Interaction volume radius: 5 \u00c5
Interaction volume height: 10 \u00c5
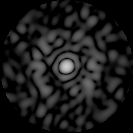
Disorder parameter: 0.8704